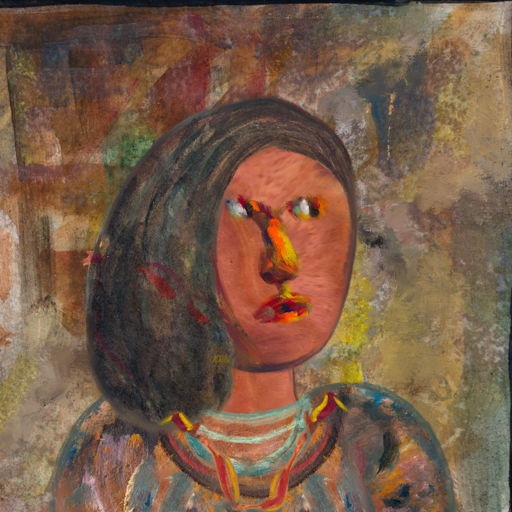
Background: Mosgoul, Head And Neck Side: Mother_And_Son_Mother, Face Side: An_Impression, Bust: Boggyland, Hair Side: Gypsy_Mother, Head Accessory: Blank, Second Necklace: Gypsy_Mother_1, Necklace: Blank, Baby: Blank